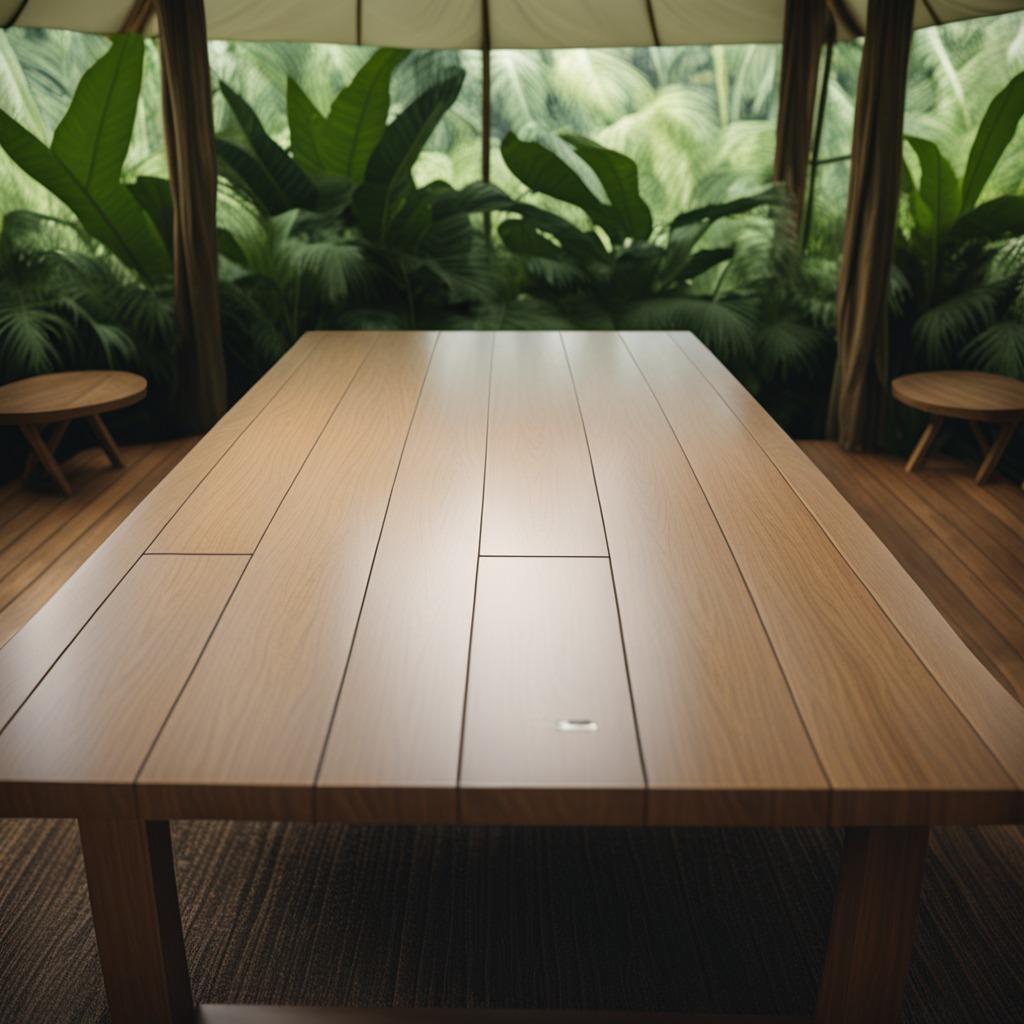
A metal screw is lying on a wooden table inside a jungle field workshop tent.